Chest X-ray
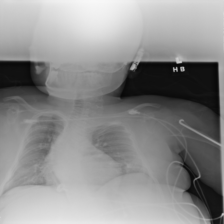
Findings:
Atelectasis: negative
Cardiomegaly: negative
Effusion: negative
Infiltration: negative
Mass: negative
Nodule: negative
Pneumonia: negative
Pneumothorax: negative
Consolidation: negative
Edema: negative
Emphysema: negative
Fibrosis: negative
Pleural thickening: negative
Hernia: negative